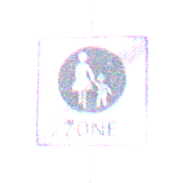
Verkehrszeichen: EndeFussgaengerzone
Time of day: Midday
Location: Outdoor (Nature)
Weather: Clear
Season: NotSpecified
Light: Natural